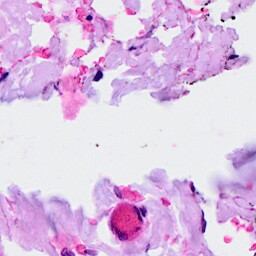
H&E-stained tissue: Breast